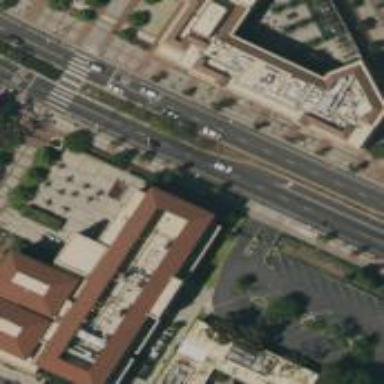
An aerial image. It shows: University building.